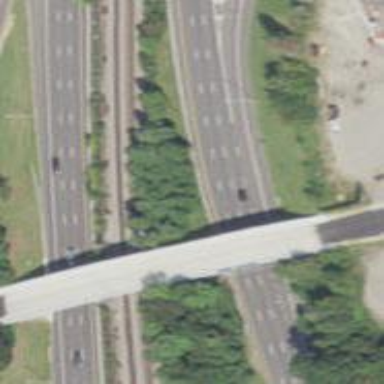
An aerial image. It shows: Motorway junction.